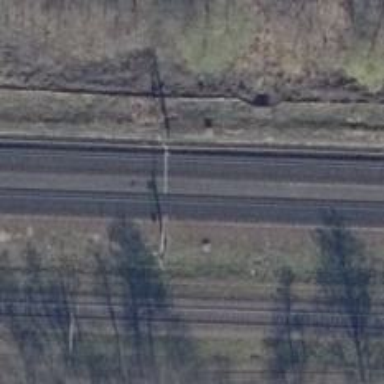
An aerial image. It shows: Milestone along the railway track with catenary mast.